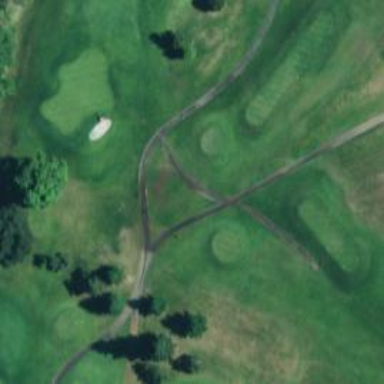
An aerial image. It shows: Path used for both walking and golf.